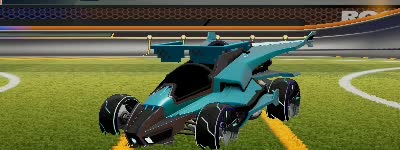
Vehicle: aftershock